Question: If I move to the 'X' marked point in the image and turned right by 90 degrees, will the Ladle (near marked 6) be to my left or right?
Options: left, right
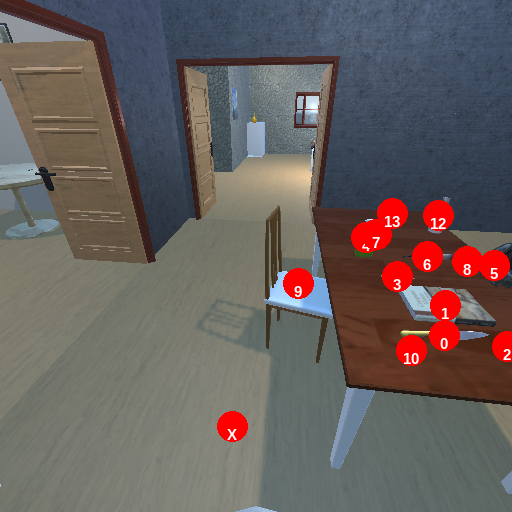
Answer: left